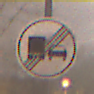
Verkehrszeichen: EndeUeberholverbotKraftfahrzeuge
Umgebung: Outdoor, Urban
Tageszeit: Night
Wetter: Overcast
Licht: Artificial
Jahreszeit: Winter
Kontrast: MediumContrast